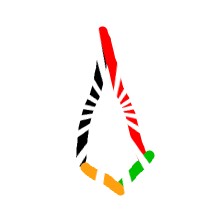
Shape: kite